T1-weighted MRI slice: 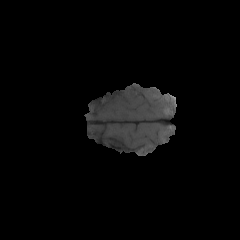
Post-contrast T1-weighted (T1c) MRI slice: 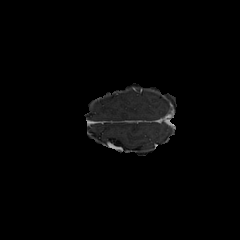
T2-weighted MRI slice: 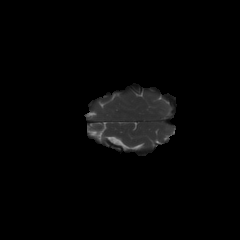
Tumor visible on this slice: no